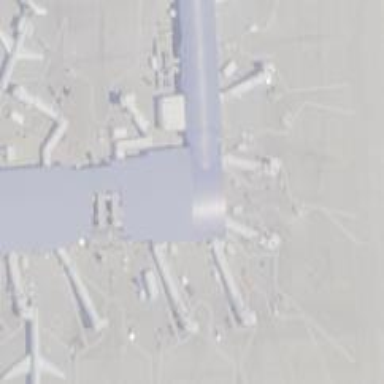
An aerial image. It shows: Airport gate.